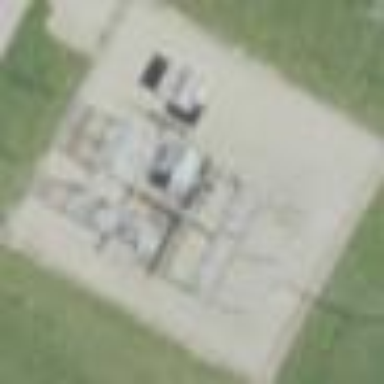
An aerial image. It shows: Power substation.